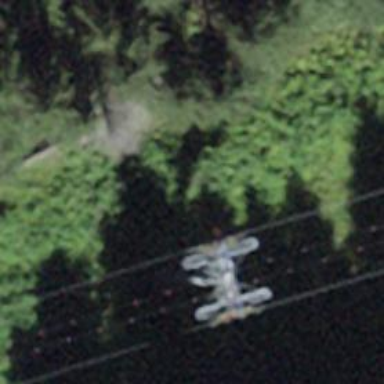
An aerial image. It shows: Chair lift.